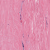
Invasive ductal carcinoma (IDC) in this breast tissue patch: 0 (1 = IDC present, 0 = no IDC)